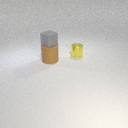
large brown rubber cylinder below small gray rubber cube